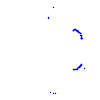
Particle: pion